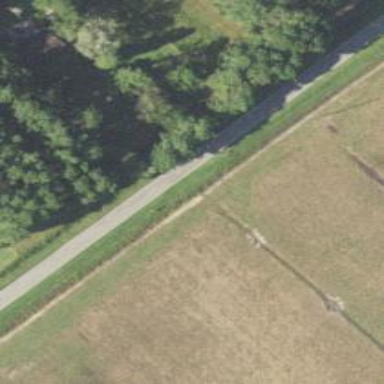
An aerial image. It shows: Tertiary road.